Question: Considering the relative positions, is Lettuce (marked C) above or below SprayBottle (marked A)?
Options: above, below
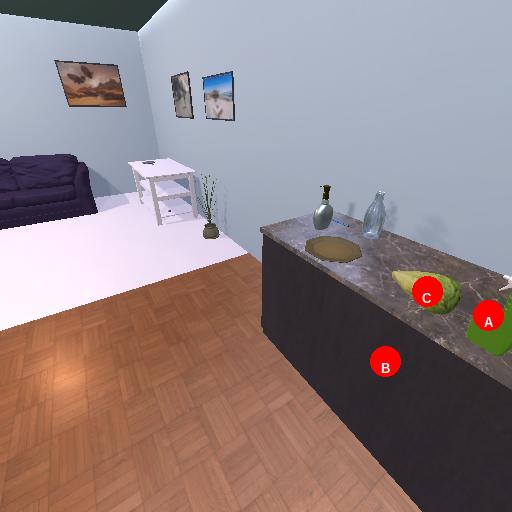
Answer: above